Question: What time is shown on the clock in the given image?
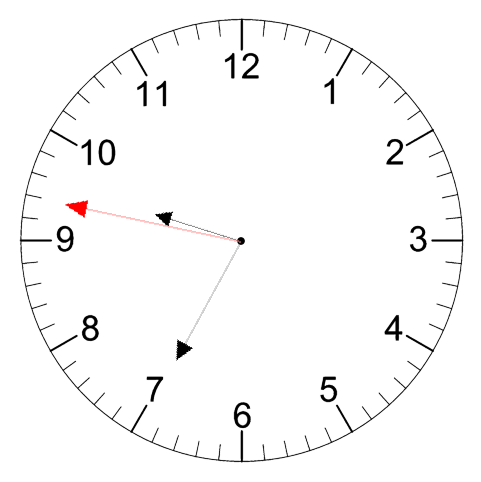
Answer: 09:34:47